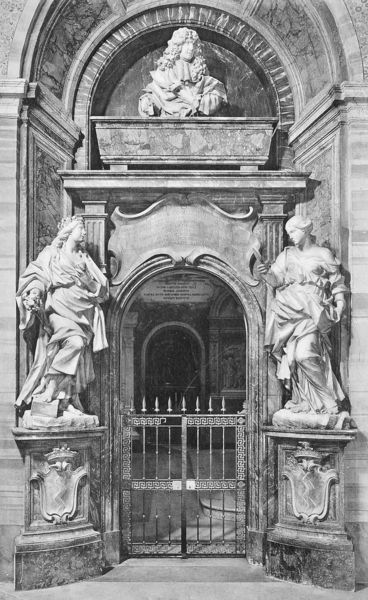
Titel: Denkmal für Gaspare Thiene
Künstler: Domenico Guidi
Standort: Rom, S. Andrea della Valle (EU - I - Latium)
Schlagwörter: frauen, frau, marmor, säulen, tür, barock, gitter, kirche, krone, renaissance, rokoko, engel, skulptur, statue, perücke, bogen, italien, figuren, rundbogen, büste, ornamente, tor, fotografie, eingang, eisen, links, rom, portal, wappen, zacken, skulpturen, sarg, statuen, grab, fresken, grabstätte, mausoleum, grabmal, grabmahl, sarkophag, kirchenportal, portsl kirche